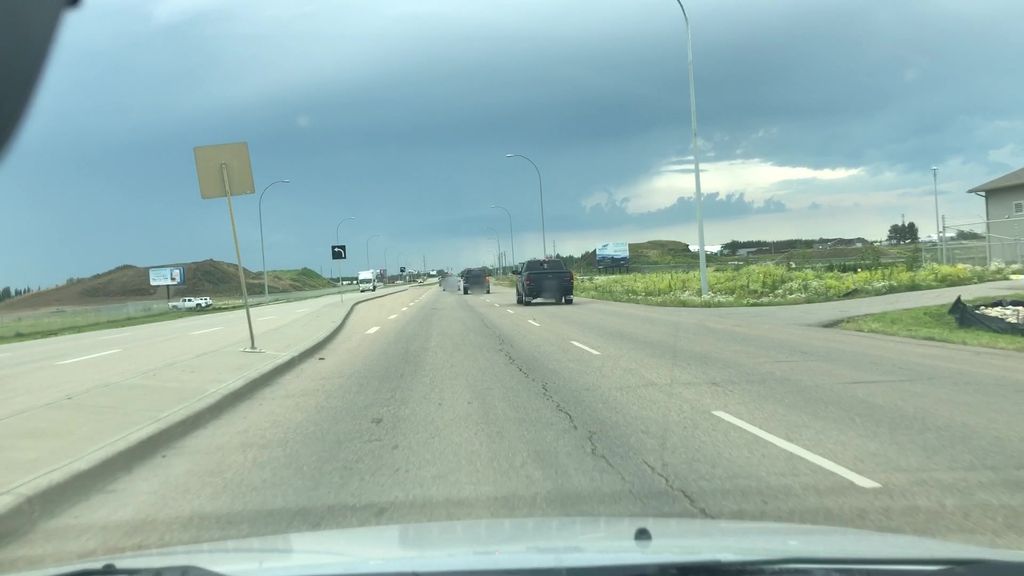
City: edmonton